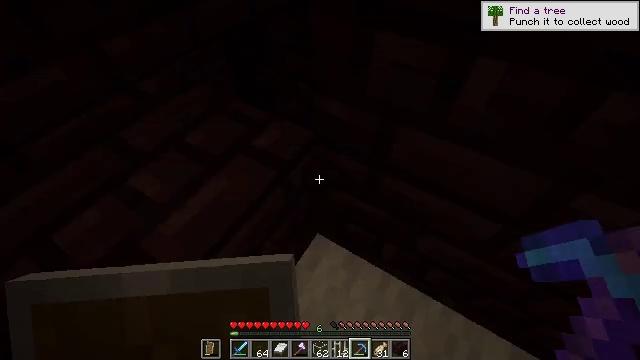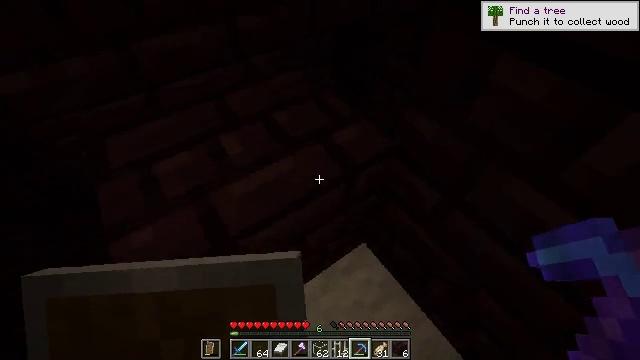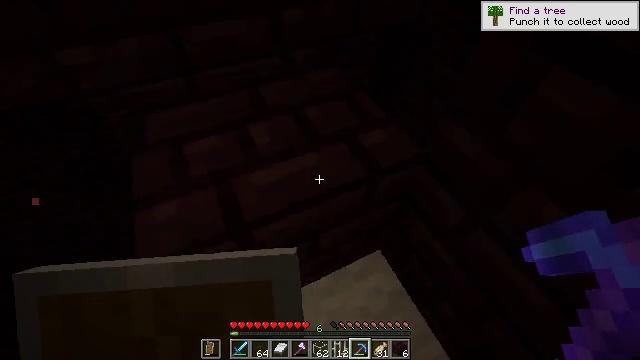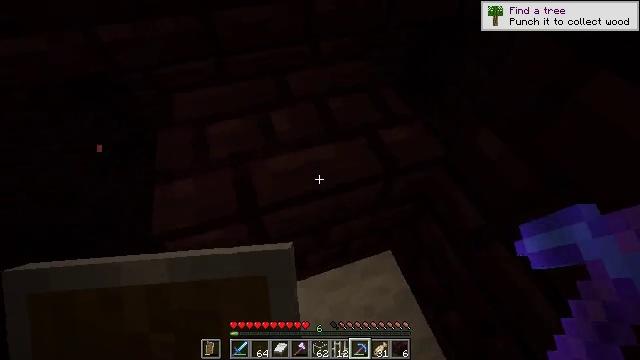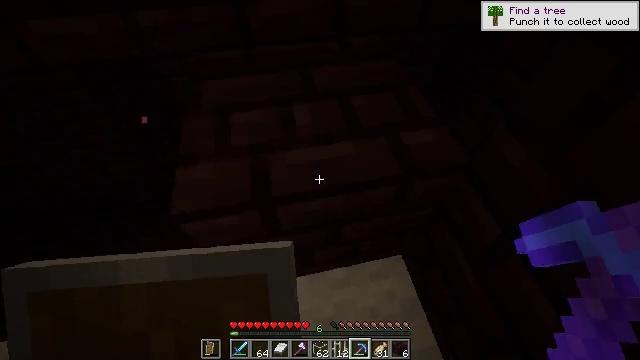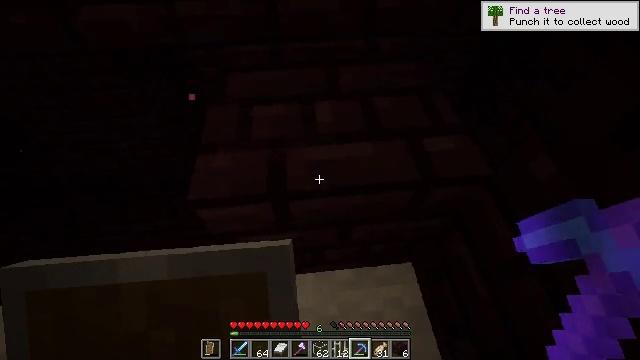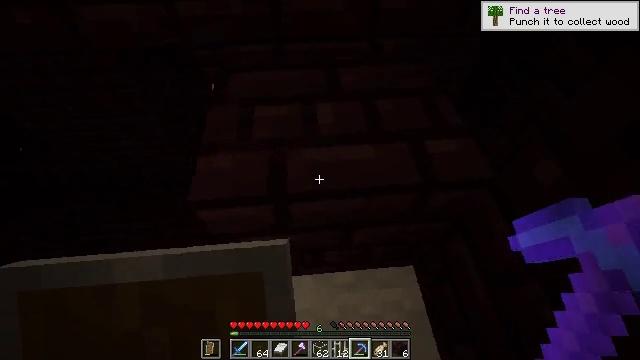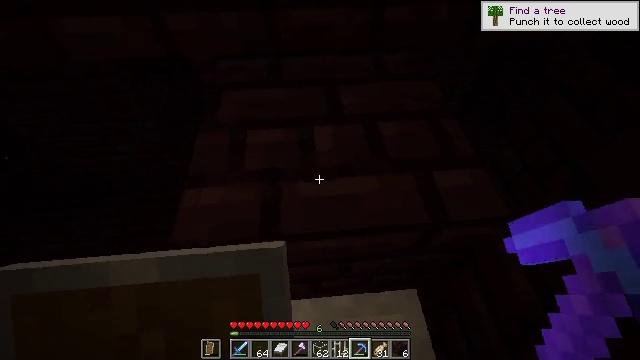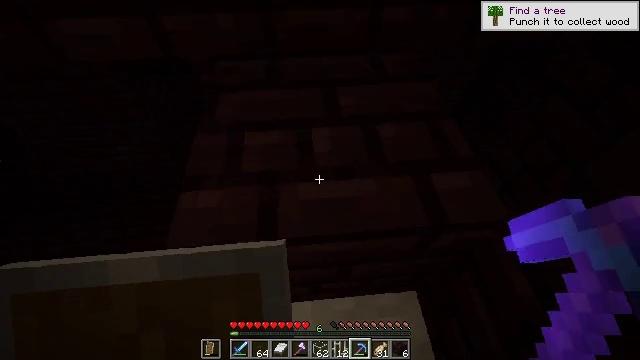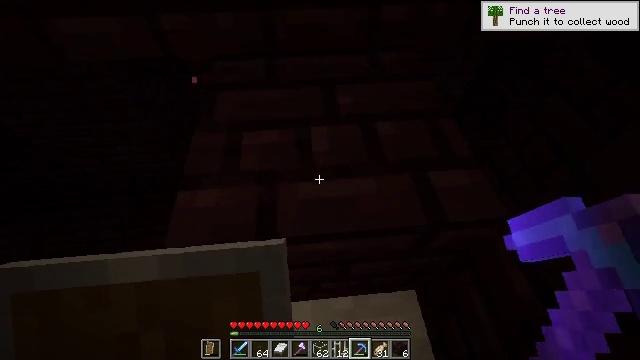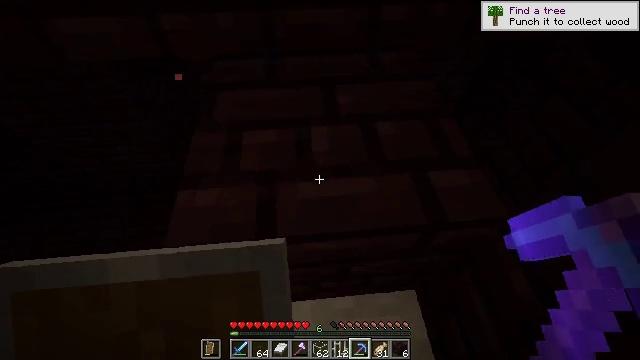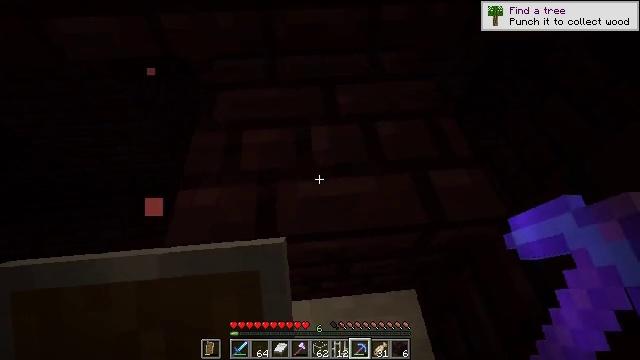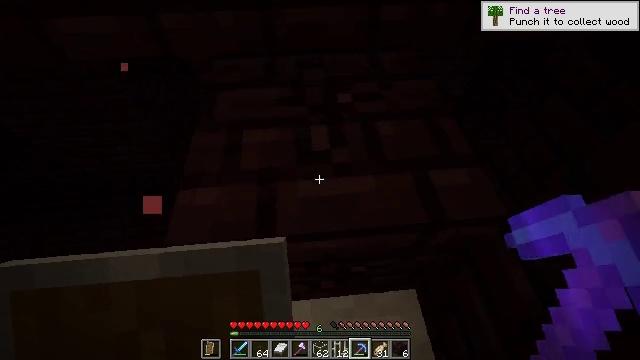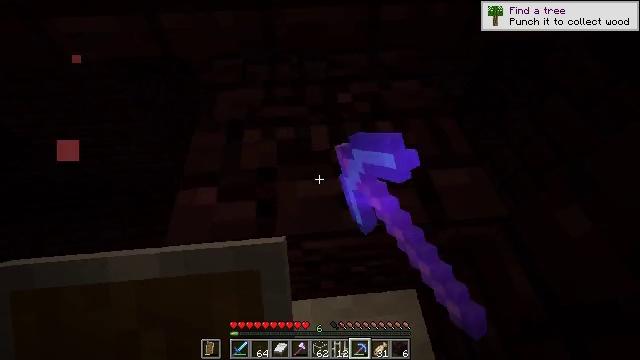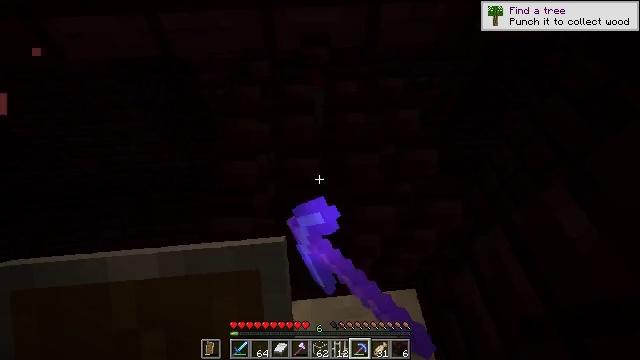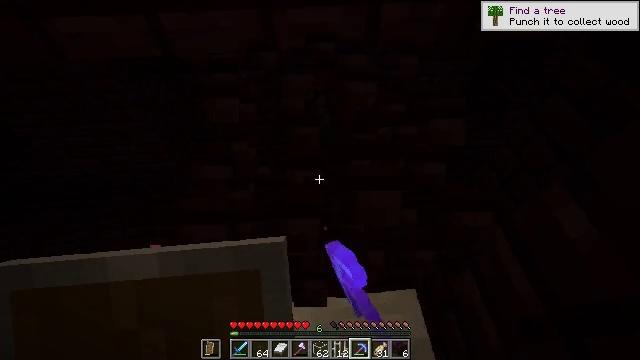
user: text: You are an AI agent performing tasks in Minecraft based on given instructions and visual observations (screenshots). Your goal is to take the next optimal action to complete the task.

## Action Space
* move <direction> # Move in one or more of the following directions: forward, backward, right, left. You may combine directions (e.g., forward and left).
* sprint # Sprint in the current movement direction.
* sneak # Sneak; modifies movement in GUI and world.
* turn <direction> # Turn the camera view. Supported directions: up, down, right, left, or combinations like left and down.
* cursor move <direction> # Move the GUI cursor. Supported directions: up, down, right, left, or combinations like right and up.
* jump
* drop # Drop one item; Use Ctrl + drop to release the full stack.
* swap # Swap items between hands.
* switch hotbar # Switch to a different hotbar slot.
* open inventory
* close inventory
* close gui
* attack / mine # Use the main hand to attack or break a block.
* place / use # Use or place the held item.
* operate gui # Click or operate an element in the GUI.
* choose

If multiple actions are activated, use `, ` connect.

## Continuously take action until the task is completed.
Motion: motion action
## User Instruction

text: Mine nether bricks.
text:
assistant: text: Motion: turn left
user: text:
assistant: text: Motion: turn left
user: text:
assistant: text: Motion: turn left and down
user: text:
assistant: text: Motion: turn left
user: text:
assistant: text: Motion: turn left
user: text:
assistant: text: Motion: move forward
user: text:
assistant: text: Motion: move forward
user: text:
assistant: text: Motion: no_op
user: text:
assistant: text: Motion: no_op
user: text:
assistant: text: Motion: no_op
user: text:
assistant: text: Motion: no_op
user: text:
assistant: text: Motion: attack / mine
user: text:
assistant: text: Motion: attack / mine
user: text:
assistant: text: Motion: attack / mine
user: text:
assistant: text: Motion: attack / mine
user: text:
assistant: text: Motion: attack / mine
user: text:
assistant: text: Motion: attack / mine
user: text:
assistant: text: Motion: attack / mine
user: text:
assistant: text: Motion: no_op
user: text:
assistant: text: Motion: no_op